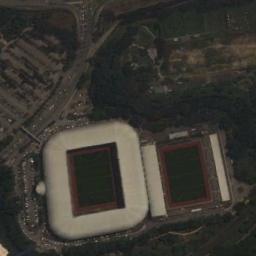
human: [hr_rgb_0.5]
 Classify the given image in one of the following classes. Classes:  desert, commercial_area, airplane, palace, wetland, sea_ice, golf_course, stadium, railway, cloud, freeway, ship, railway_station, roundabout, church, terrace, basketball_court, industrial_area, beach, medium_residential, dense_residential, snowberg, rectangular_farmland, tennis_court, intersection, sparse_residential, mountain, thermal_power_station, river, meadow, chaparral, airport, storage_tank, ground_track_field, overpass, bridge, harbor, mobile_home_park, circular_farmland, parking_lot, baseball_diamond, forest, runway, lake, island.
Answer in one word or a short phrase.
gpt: stadium